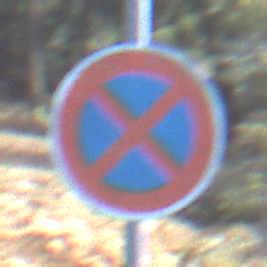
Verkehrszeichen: AbsolutesHalteverbot
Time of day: MorningAfternoon
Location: Outdoor (Nature)
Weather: Clear
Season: NotSpecified
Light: Natural